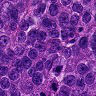
Metastatic tissue present: yes